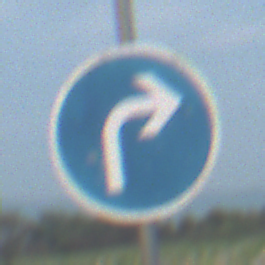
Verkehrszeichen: VorgeschriebeneFahrtrichtungRechts
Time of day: SunriseSunset
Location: Outdoor (Nature)
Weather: PartlyCloudy
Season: NotSpecified
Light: Natural